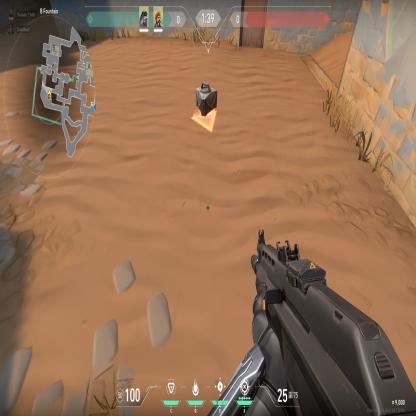
Label: dropped spike